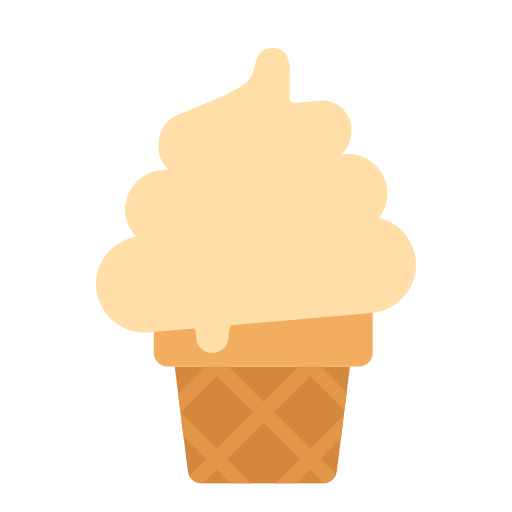
soft ice cream flat